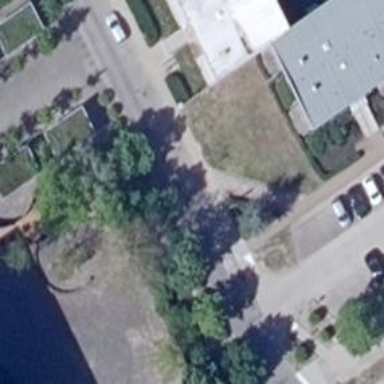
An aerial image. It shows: Sidewalk.